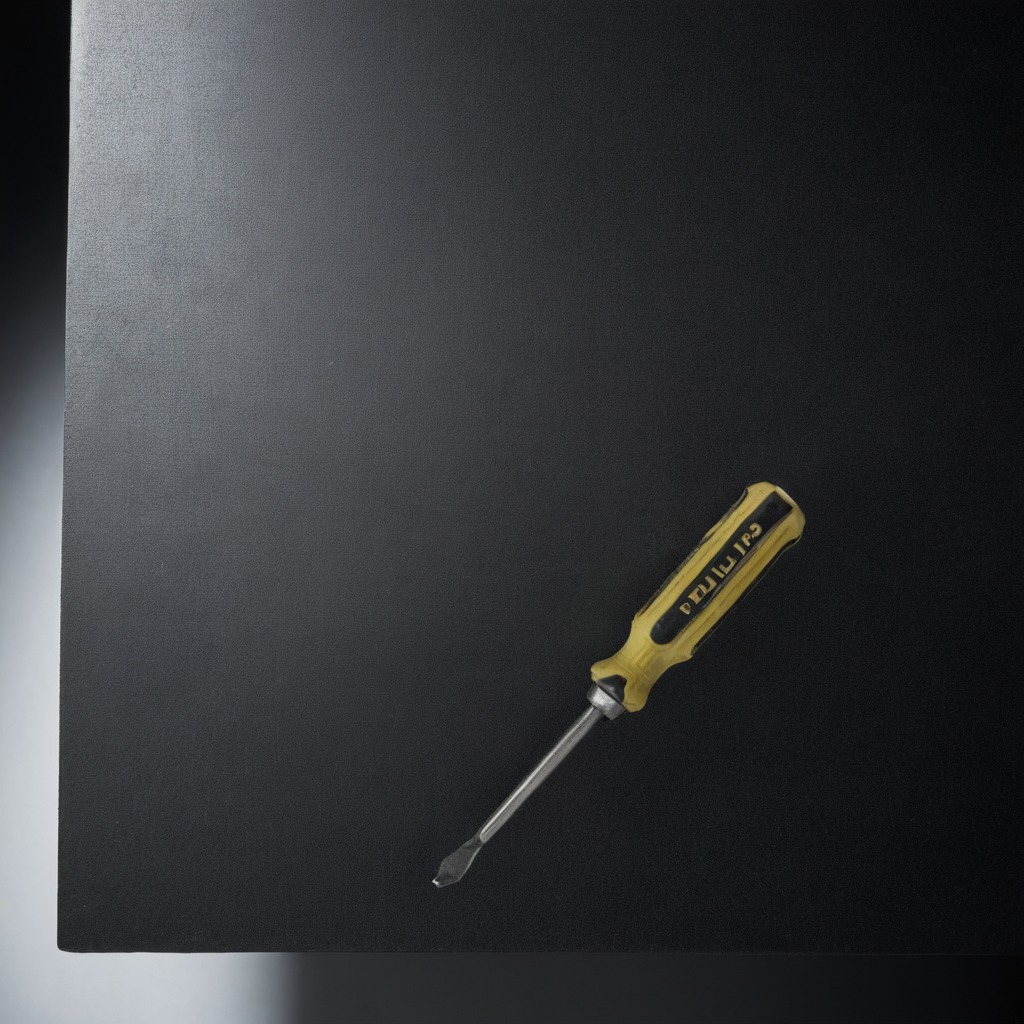
A screwdriver lies on a clean granite tabletop covered with a black rubber mat inside a workshop under bright overhead lighting crisp shadows high clarity worn but beneath the mat